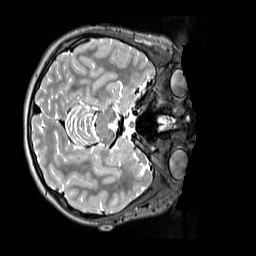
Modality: T2w
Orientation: axial
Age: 12
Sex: female
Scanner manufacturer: siemens
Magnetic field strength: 3 T
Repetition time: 3.2 s
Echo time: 0.408 s